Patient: sex F, age 71
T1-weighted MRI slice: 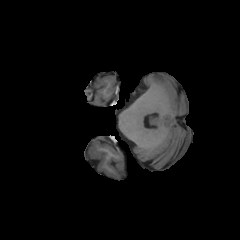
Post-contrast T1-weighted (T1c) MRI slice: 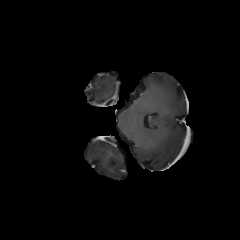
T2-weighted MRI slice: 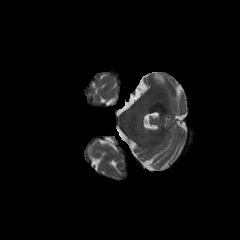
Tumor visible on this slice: no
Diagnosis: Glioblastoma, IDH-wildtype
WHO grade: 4